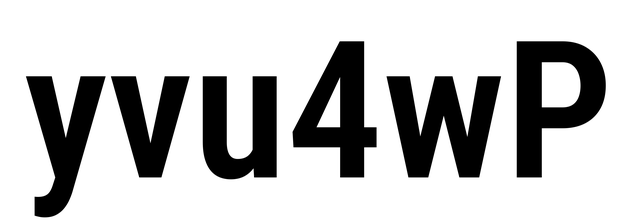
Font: Roboto_Condensed_SemiBold